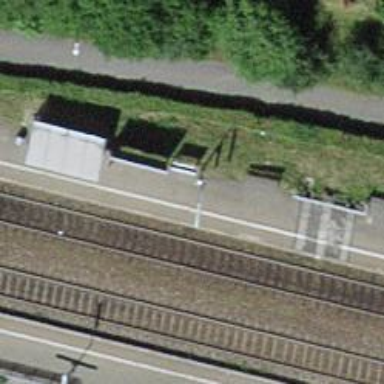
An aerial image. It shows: Public transport stop position along the railway.